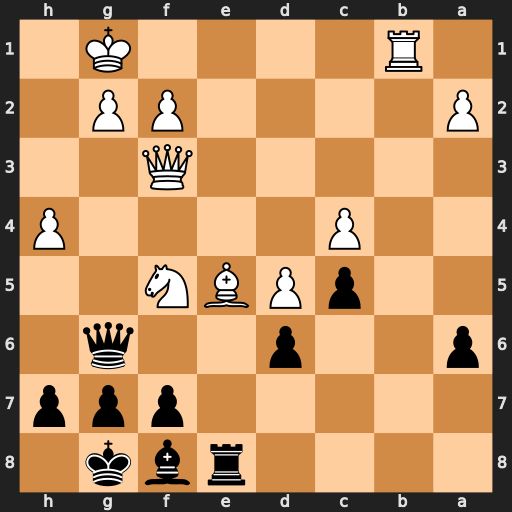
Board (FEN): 4rbk1/5ppp/p2p2q1/2pPBN2/2P4P/5Q2/P4PP1/1R4K1
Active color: b
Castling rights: -
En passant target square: -
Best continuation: Rxe5 h5 Qxf5 Qxf5 Rxf5